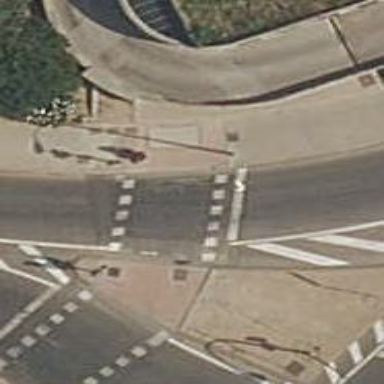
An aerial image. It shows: Road with traffic signals.